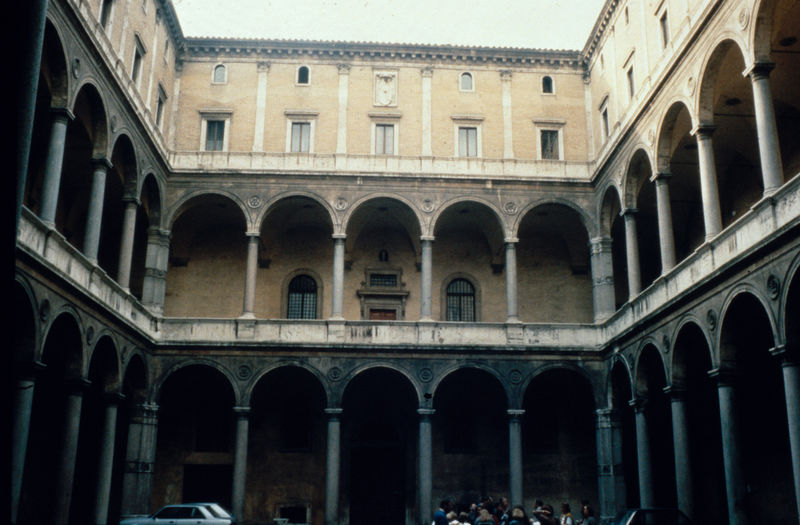
Titel: Palazzo della Cancelleria (Innenhof II)
Künstler: Baccio Pontelli
Standort: Roma
Institution: Palazzo della Cancelleria
Schlagwörter: himmel, schatten, gelb, menschen, ocker, fenster, grau, hell, köpfe, licht, marmor, säule, säulen, tür, dach, gebäude, haus, schloss, beige, hose, wand, architektur, rahmen, stein, brüstung, personen, renaissance, rosa, balkon, bogen, fassade, italien, türen, hof, läden, pilaster, auto, rundbogen, detail, ornamente, tor, galerie, foto, fotografie, photographie, bögen, innenhof, umgang, palast, palazzo, stockwerk, balustrade, zwickel, arkaden, rom, photo, sims, gesims, farbfoto, umlauf, menschengruppe, etagen, geschosse, ballustrade, laubengang, fotographie, stockwerke, aufnahme, verzierungen, automobil, autos, fot, säulengang, kollonaden, kolonaden, italienisch, krakau, stadtpalast, inenhof, cancelleria, dnkelk, gesomse, kanzlei, palazzo della cancelleria, sandsstein, autodach